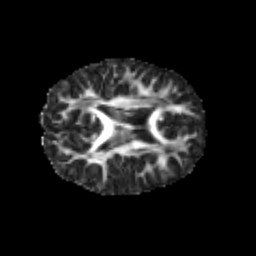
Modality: FA
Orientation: axial
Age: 7
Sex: male
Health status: healthy